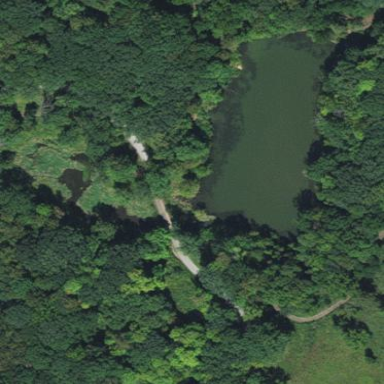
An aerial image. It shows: Lake with natural water.